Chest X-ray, AP view. Patient: 46 years old, sex M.
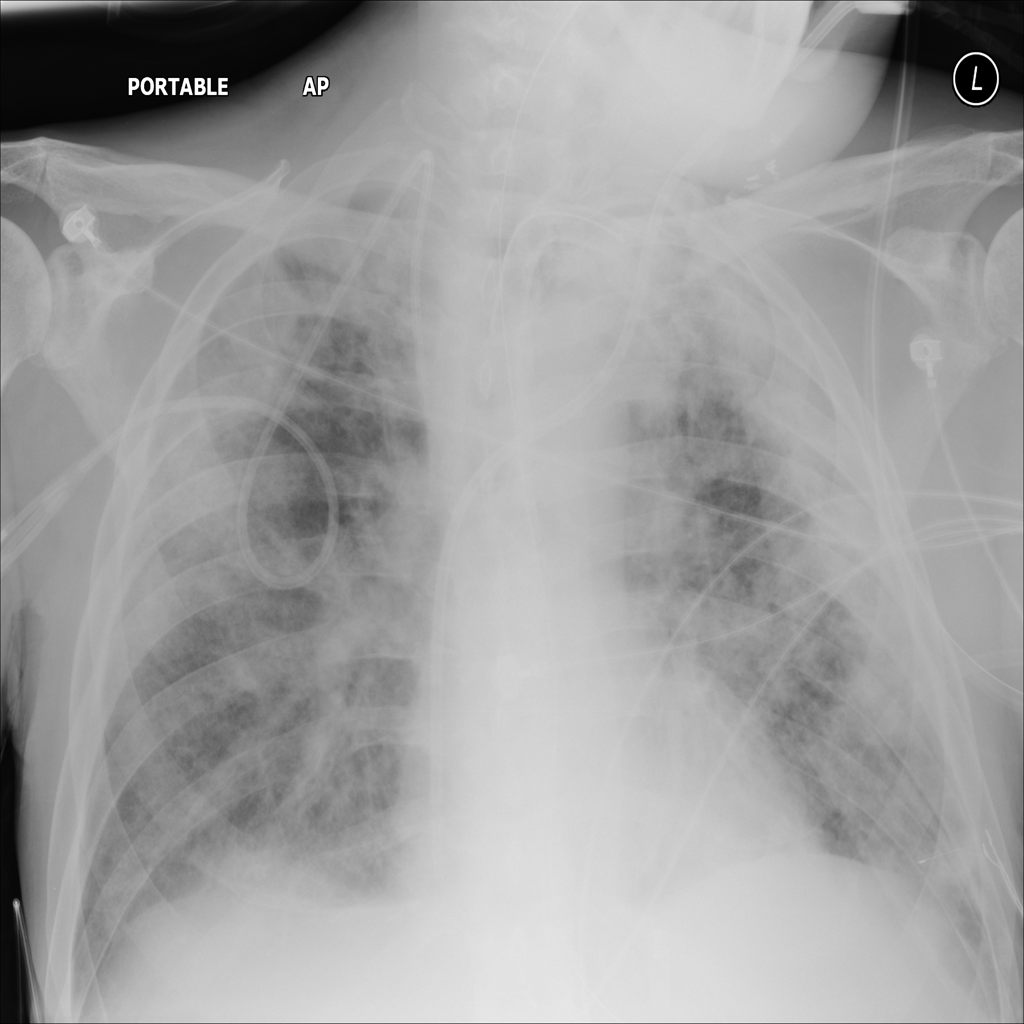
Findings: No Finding